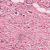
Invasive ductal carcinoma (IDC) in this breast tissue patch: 1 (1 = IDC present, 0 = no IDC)